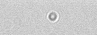
Label: camera_spot